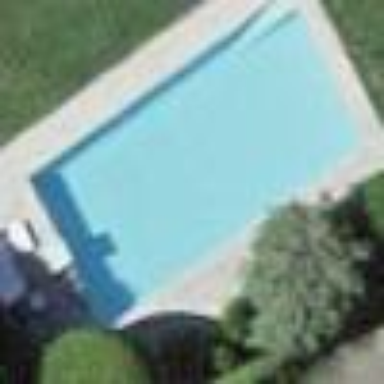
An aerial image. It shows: Swimming pool located in leisure land.